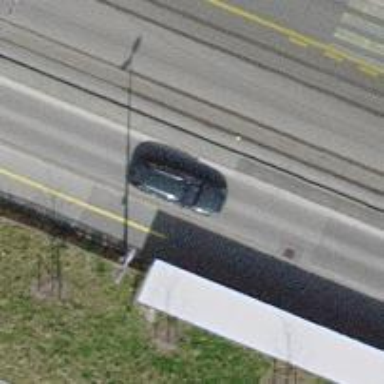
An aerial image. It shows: Asphalt sidewalk with asphalt cycleway.